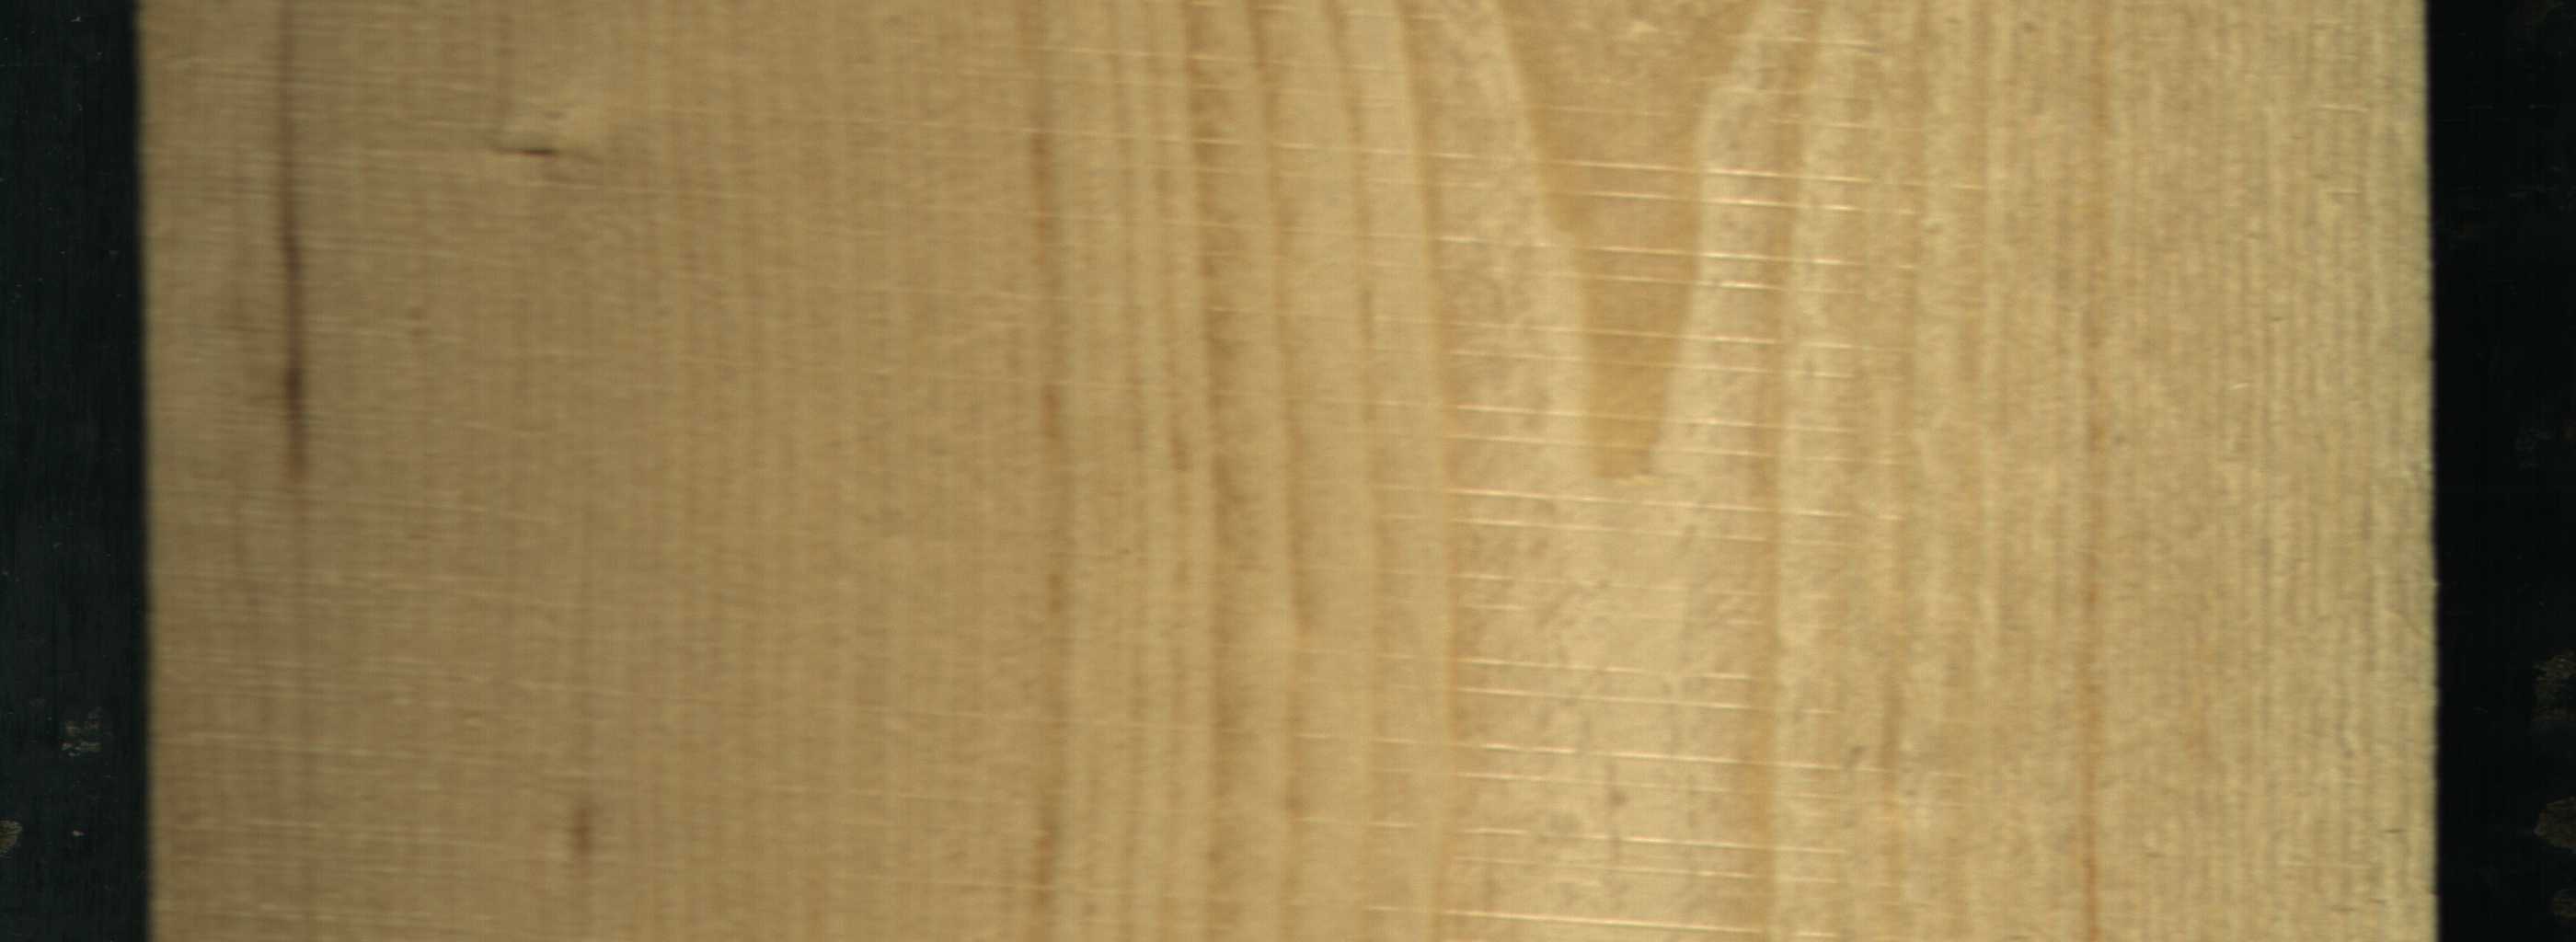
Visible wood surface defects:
resin